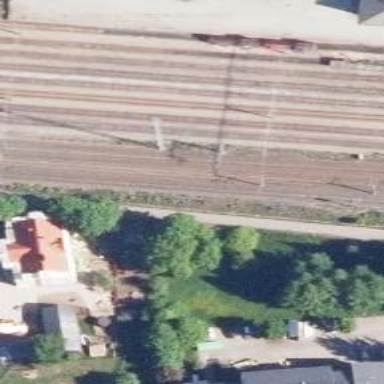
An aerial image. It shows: Railway with continuous electrified contact lines.